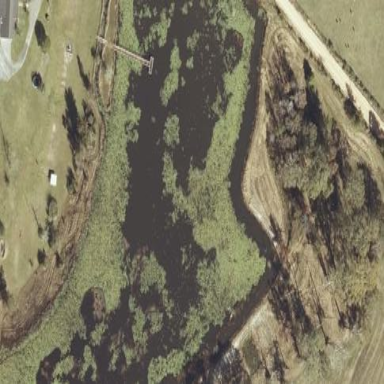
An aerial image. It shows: Beautiful wet meadow natural wetland.